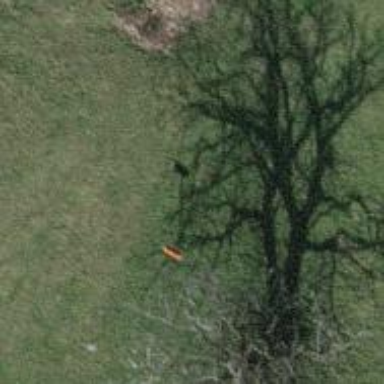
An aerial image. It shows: Pole with roofed pipeline marker.